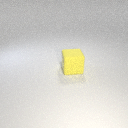
large yellow rubber cube